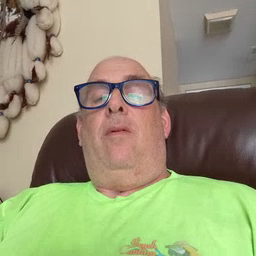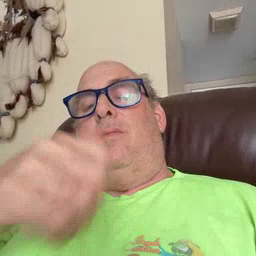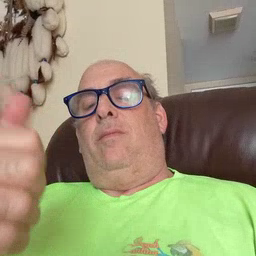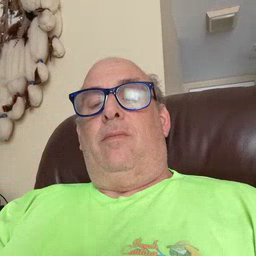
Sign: another